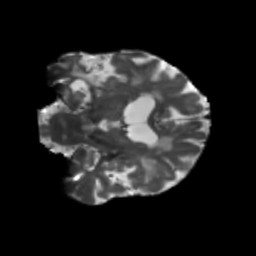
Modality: T2w
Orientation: coronal
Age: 66
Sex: female
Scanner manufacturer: siemens
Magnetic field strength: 3 T
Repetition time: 5.47 s
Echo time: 0.0854 s